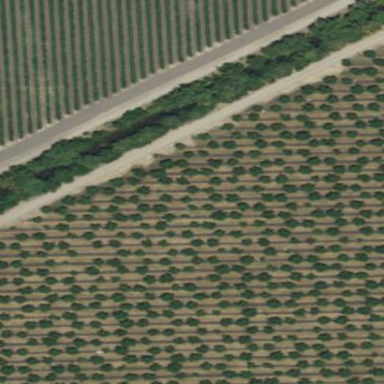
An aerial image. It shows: Vineyard growing grapes.